Question: I wrote a hover zoom plugin and I'm trying to figure out how to dark out everything outside of the hover zoom box, and make the zoom box itself transparent, but am having a tough time trying to figure out what I need to do for it. Do I use opacity? Do I use a background image?
Right now it's just showing a white .5 opacity on top of a darker black opacity bg, but I'm kinda scratching my head trying to figure this out. Any suggestions would be super helpful.
What I'm trying to do:

Demo: <URL>
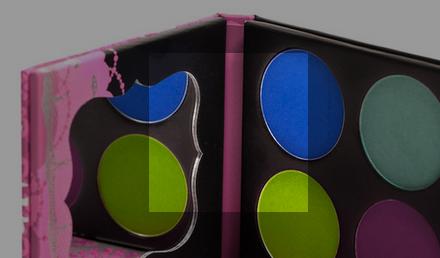
Answer: Here's an example of a solution, but it requires you to make a couple of changes.
If you set the zoom square to have a background image the same as the underlying image and adjust its background-position by css to be the negative of its position relative to the original image... am I explaining this correctly?
<URL>
The important part is
'''
var left = Math.min(Math.max(relX - 100, 0), $origImg.width() - $zoomBox.width()),
top = Math.min(Math.max(relY - 100, 0), $origImg.height() - $zoomBox.height());
$zoomBox.css({
left: left,
top: top
});
$zoomBox.css({ backgroundPosition: (-left) + "px " + (-top) + "px" });
'''
And I've set the background of the zoom element in the CSS for the fiddle, but if you needed to do this for multiple images you could do it in JS by just copying the 'src' attribute.